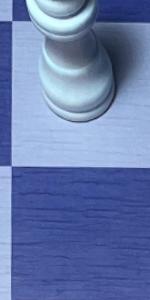
Label: Empty